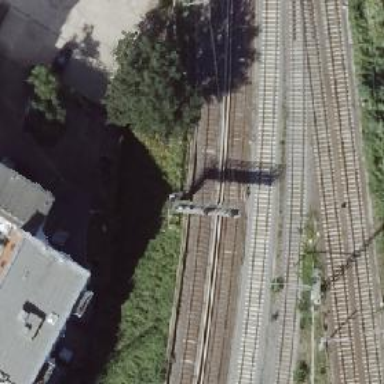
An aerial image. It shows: Railway signal.